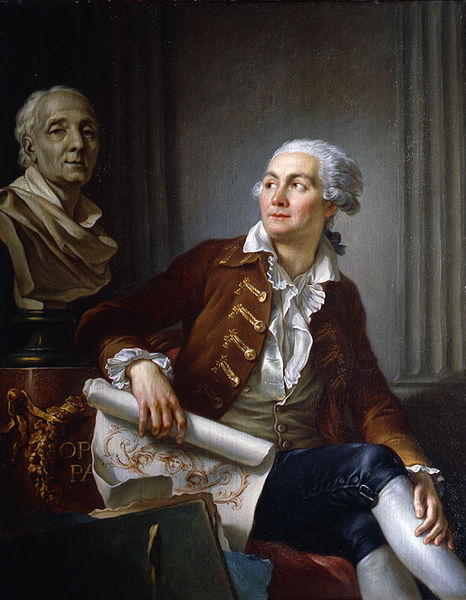
Titel: Bildnis eines Herrn mit der Büste des Denis Diderot
Künstler: Jean-Simon Berthélemy
Standort: Karlsruhe
Institution: Staatliche Kunsthalle Karlsruhe
Schlagwörter: blau, dunkel, gemälde, hand, kopf, mann, weiß, sitzen, braun, frankreich, grau, hintergrund, licht, marmor, männer, paris, pfeiler, profil, raum, schwarz, stuhl, säule, zeichnung, zimmer, blick, rot, tuch, ornament, rock, schleife, alt, hemd, hose, jacke, wand, augen, barock, bluse, falten, gesicht, kragen, sockel, stein, bild, bildnis, herr, hände, portrait, porträt, öl, figur, gold, haare, mantel, reich, sitzend, adel, innen, blatt, girlande, oper, locken, rokoko, rosa, skulptur, statue, beine, perücke, relief, schrift, wangen, papier, man, hof, pilaster, büste, ornamente, maler, stuck, socke, strumpf, podest, rüschen, knie, knöpfe, dreiviertelprofil, gehrock, selbstporträt, weste, strümpfe, doppelportrait, alter, buch, denkmal, künstler, dreiviertel, leinwand, kranz, lorbeerkranz, anschauen, rolle, pergament, selbstportrait, halbprofil, papierrolle, strumpfhose, wams, feldherr, plan, schriftrolle, troddeln, adelig, kniebundhose, kniestrümpfe, gelehrter, kniebundhosen, her, urkunde, opa, prinzregent, bewunderung, zeichner, bewundern, gebildet, dokument, perrücke, lisenen, architekt, jabot, kniehose, humboldt, wamps, vorbild, diderot, portraitbüste, knöüfe, doppelgänger, 1780, 1770, schaut, wmans, oppa, hofkünstler, stuckateur, proträtbüste